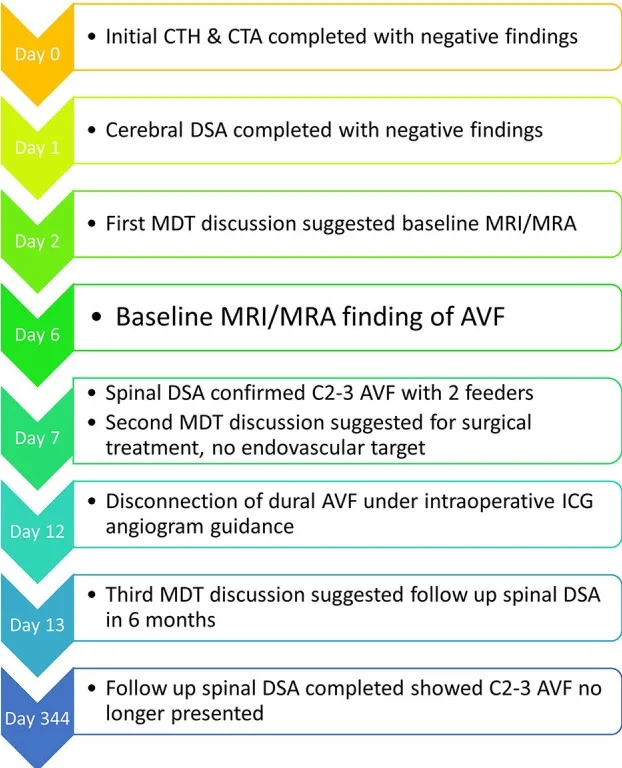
A diagram of timeline for this case.
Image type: chart (chart)